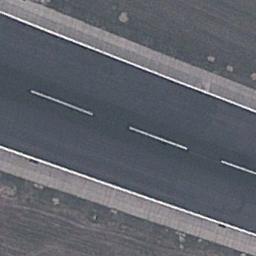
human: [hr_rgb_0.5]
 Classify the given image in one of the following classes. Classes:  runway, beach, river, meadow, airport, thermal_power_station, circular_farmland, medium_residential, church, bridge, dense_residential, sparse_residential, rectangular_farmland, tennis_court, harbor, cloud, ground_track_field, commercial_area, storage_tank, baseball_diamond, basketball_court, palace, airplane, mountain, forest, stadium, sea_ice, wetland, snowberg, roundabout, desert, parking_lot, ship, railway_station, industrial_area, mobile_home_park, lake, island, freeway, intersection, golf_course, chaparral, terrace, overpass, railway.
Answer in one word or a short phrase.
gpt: runway